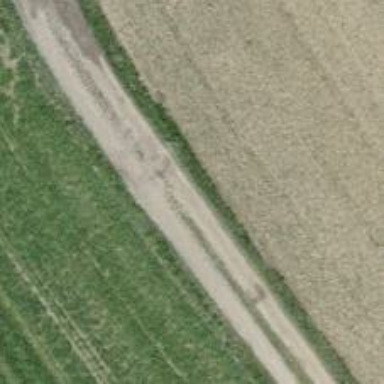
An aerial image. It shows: Agricultural track with grade 4 tracktype. It is suitable for agricultural vehicles.